Platform: macOS
Application: Arc Browser
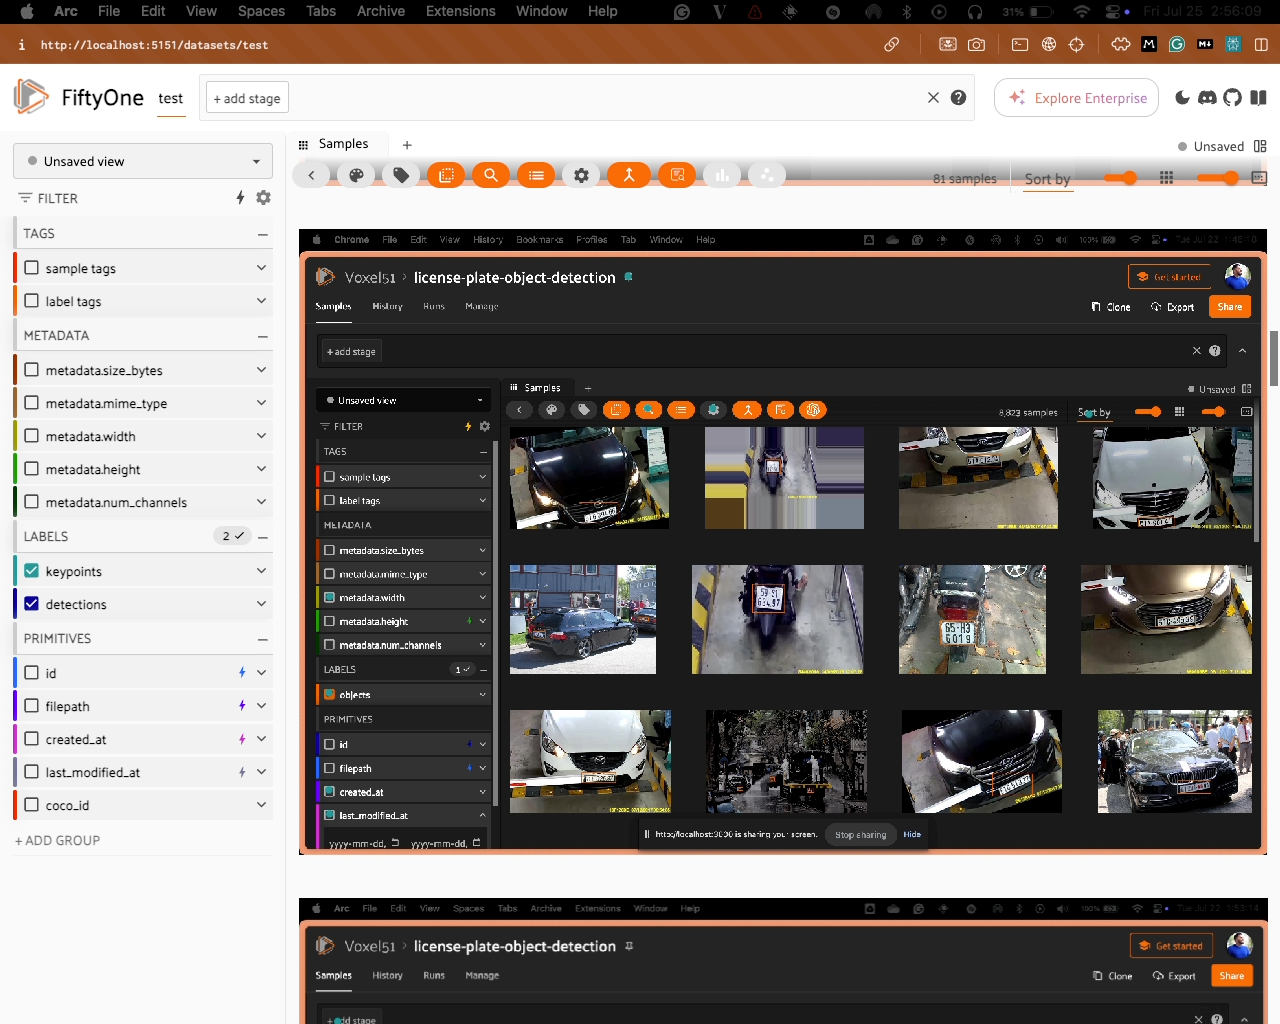
task_description: Display sample tags on samples in the samples panel
action_type: click
element_info: Checkbox

task_description: Display label tags on samples in the samples panel
action_type: click
element_info: Checkbox

task_description: Display the metadata.size_bytes on the samples in the samples panel
action_type: click
element_info: Checkbox

task_description: Display the mime type of samples in the samples panel
action_type: click
element_info: Checkbox

task_description: Display metadata.width on the samples in the samples panel
action_type: click
element_info: Checkbox

task_description: Display the metadata.height on samples in the samples panel
action_type: click
element_info: Checkbox

task_description: Show the number of channels for each sample in the samples panel
action_type: click
element_info: Checkbox

task_description: Clear keypoints from being shown on samples in the samples panel
action_type: click
element_info: Checkbox

task_description: Clear detections from being shown on samples in the samples panel
action_type: click
element_info: Checkbox

task_description: Show available filter options for the sample tags field
action_type: click
element_info: Icon

task_description: Show available filter options for the label tags field
action_type: click
element_info: Icon

task_description: Collapse the tags group in the sidebar
action_type: click
element_info: Icon

task_description: Open field visibility menu
action_type: click
element_info: Icon

task_description: Toggle to visibility mode
action_type: click
element_info: Icon

task_description: Hide the sidebar
action_type: click
element_info: Icon

task_description: Minimize or collapse the metadata group in the sidebar
action_type: click
element_info: Icon

task_description: Show available filter options for the metadata.size_bytes field
action_type: click
element_info: Icon

task_description: Show available filter options for the metadata.mime_type field
action_type: click
element_info: Icon

task_description: Show available filter options for the metadata.width field
action_type: click
element_info: Icon

task_description: Show available filter options for the metadata.height field
action_type: click
element_info: Icon

task_description: Show available filter options for the metadata.num_channels field
action_type: click
element_info: Icon

task_description: Collapse and minimize the labels group in the sidebar
action_type: click
element_info: Icon

task_description: Clear the shown labels from the samples in the samples panel
action_type: click
element_info: Icon

task_description: Show available filter options for the keypoints field
action_type: click
element_info: Icon

task_description: Show available filter options for the metadata.detections field
action_type: click
element_info: Icon

task_description: Collapse and minimize the primitives group in the sidebar
action_type: click
element_info: Icon

task_description: Show available filter options for the id field in the primitives group
action_type: click
element_info: Icon

task_description: Show available filter options for the filepath field in the primitives group
action_type: click
element_info: Icon

task_description: Show available filter options for the created_at field in the primitives group
action_type: click
element_info: Icon

task_description: Show available filter options for the last_modified_at field in the primitives group
action_type: click
element_info: Icon

task_description: Show available filter options for the coco_id field in the primitives group
action_type: click
element_info: Icon

task_description: Open a panel next to the samples panel
action_type: click
element_info: Icon

task_description: Display the id of each sample in the samples panel
action_type: click
element_info: Checkbox

task_description: Display the filepath of each sample in the samples panel
action_type: click
element_info: Checkbox

task_description: Show when these samples were created
action_type: click
element_info: Checkbox

task_description: Show when each sample was last modified
action_type: click
element_info: Checkbox

task_description: Display coco_id from the primitives group on each sample in the samples panel
action_type: click
element_info: Checkbox

task_description: Open color settings menu
action_type: click
element_info: Icon

task_description: Tag samples in the current view
action_type: click
element_info: Icon

task_description: Open the sort by text similarity menu in the actions row toolbar
action_type: click
element_info: Icon

task_description: Clear the view stage thats been applied to this dataset
action_type: click
element_info: Icon

task_description: Change the sorting of samples in the samples panel
action_type: select
element_info: Menu Item

task_description: Find the name of this dataset
action_type: hover
element_info: Text

task_description: How many samples are in this dataset?
action_type: hover
element_info: Text

task_description: Reset spacing of samples in the samples panel
action_type: click
element_info: Icon

task_description: Reset zoom and thumbnail size of samples in the samples panel
action_type: click
element_info: Icon
task_description: Find the tags group in the sidebar
action_type: hover
element_info: Menu Item

task_description: Where is the metadata group located in the sidebar?
action_type: hover
element_info: Menu Item

task_description: Locate the labels group in the sidebar
action_type: hover
element_info: Menu Item

task_description: Find the primitives group in the sidebar
action_type: hover
element_info: Menu Item

task_description: Locate the view bar
action_type: hover
element_info: Menu Item

task_description: Load a workspace
action_type: select
element_info: Menu Item

task_description: Open the saved views menu
action_type: click
element_info: Menu Item

task_description: Find the actions row toolbar
action_type: hover
element_info: Menu Item

task_description: Locate the samples panel in this workspace
action_type: hover
element_info: Menu Item